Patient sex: F
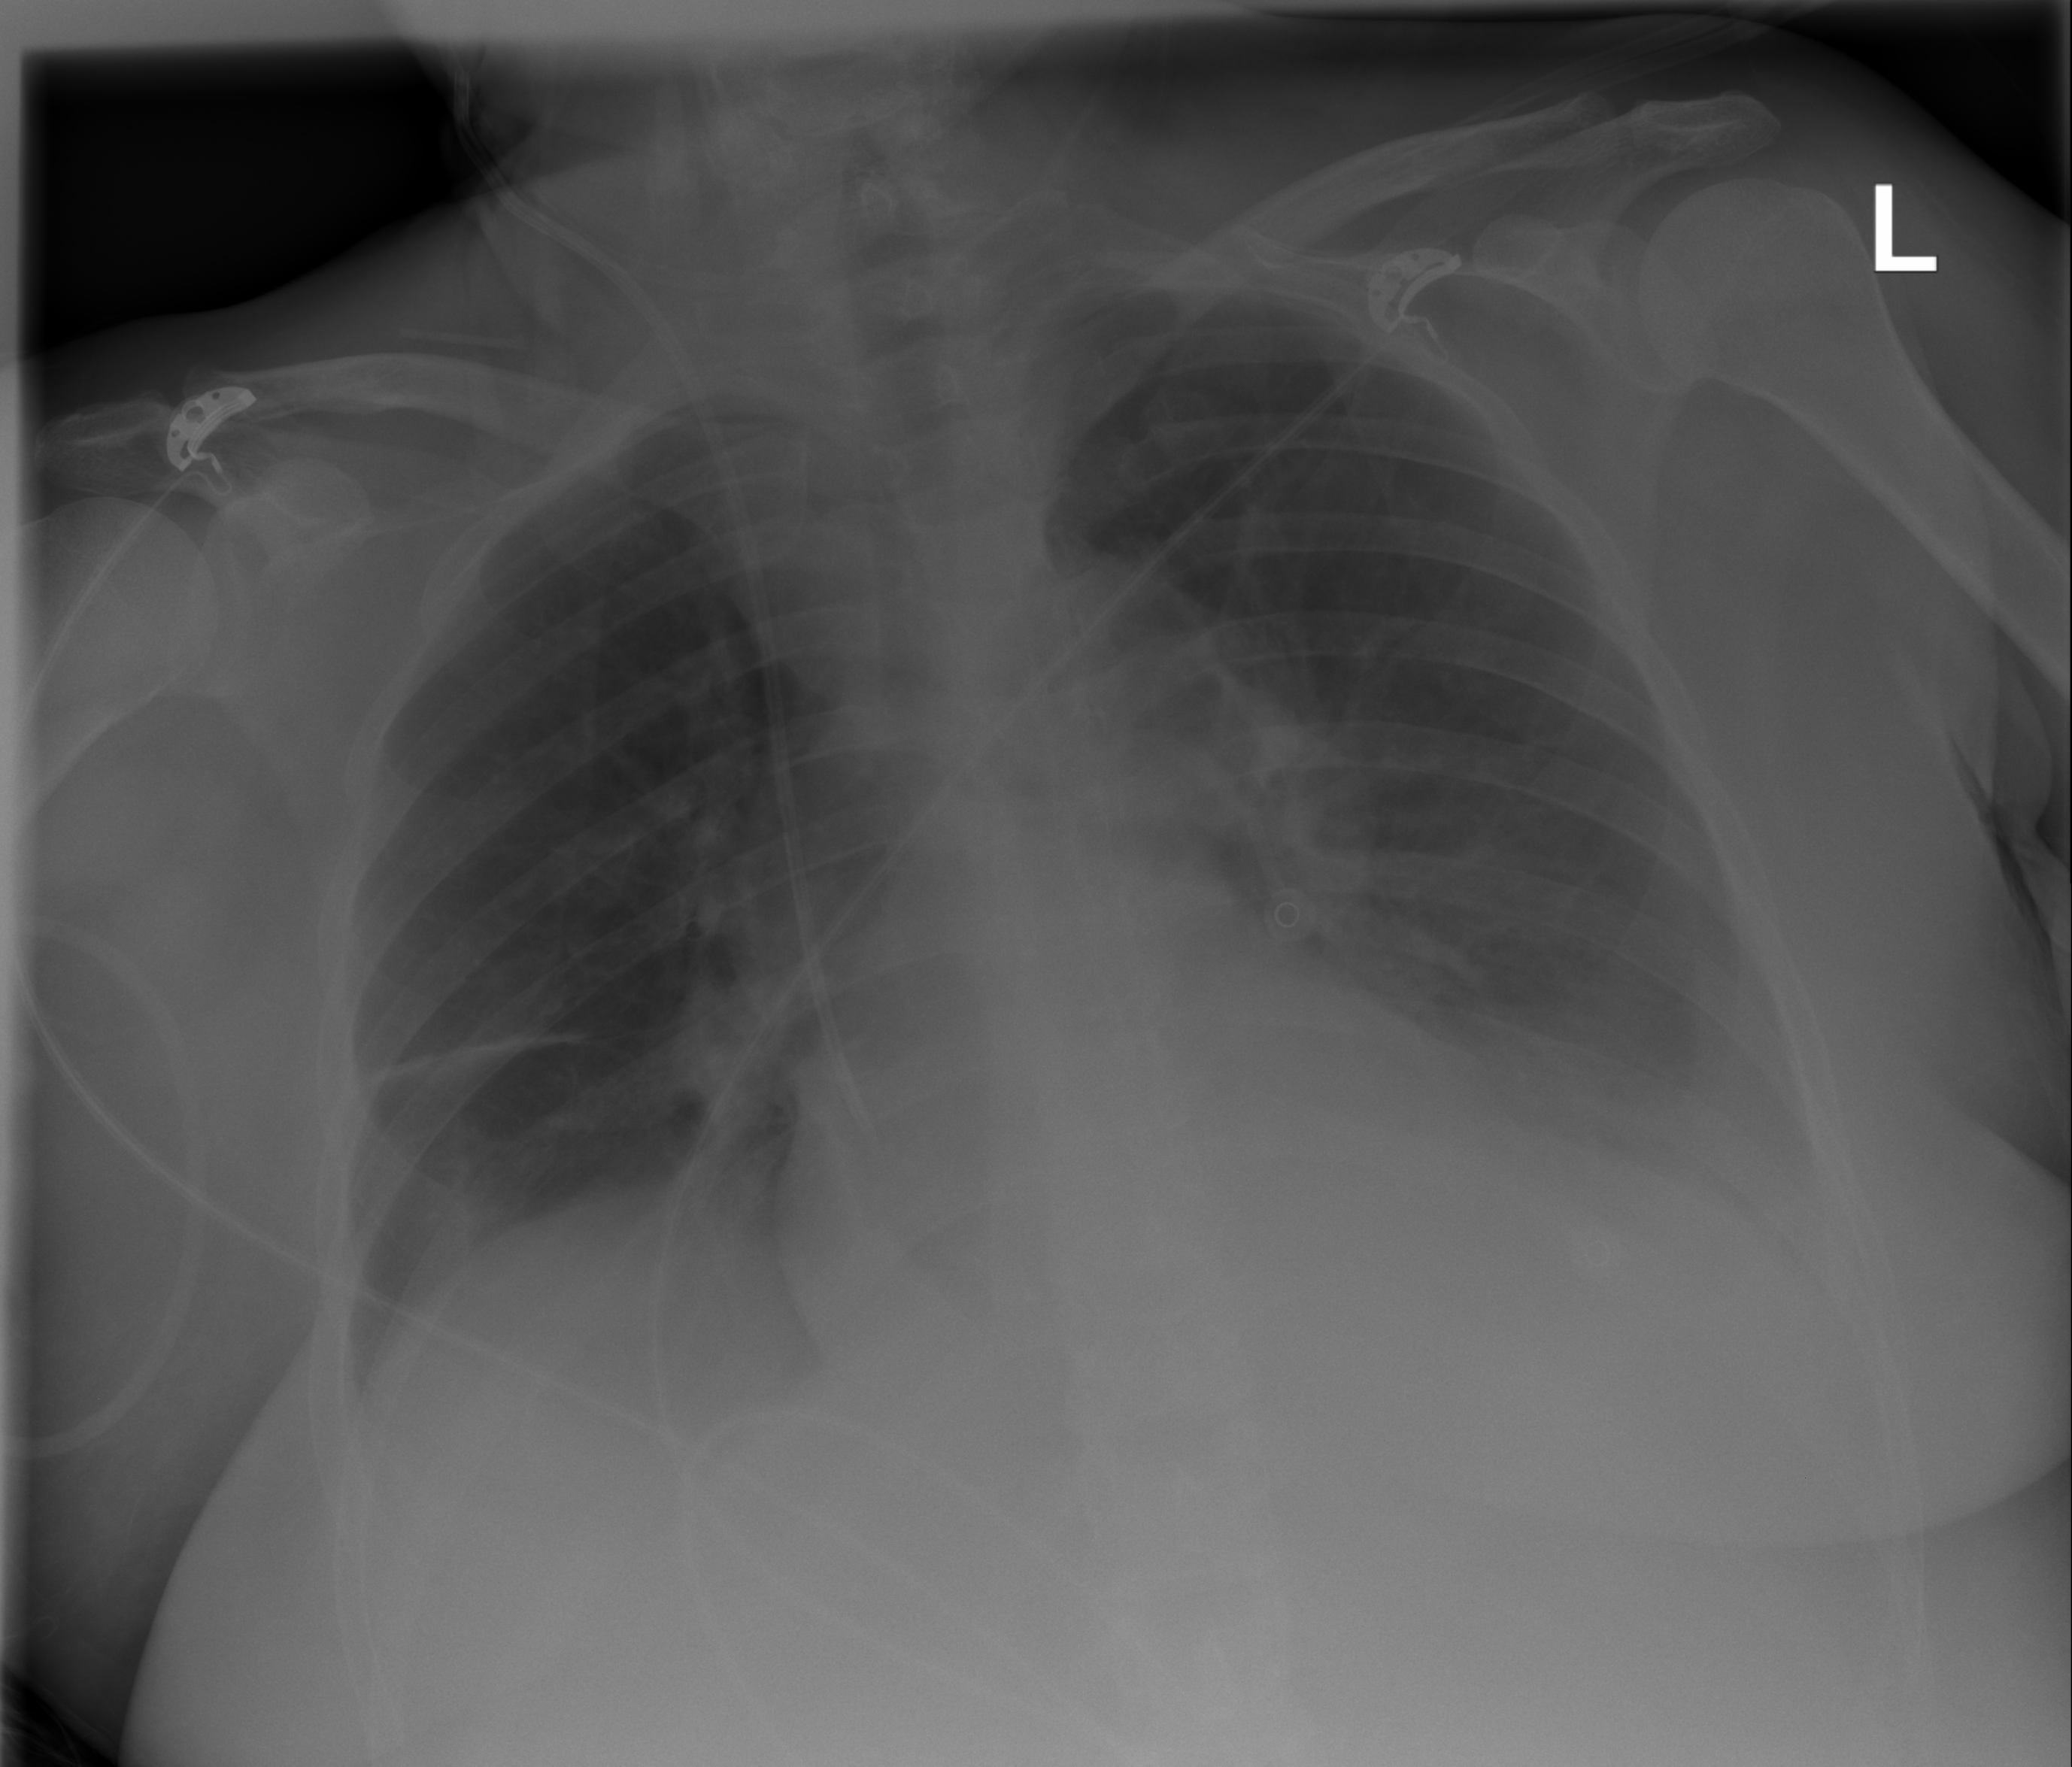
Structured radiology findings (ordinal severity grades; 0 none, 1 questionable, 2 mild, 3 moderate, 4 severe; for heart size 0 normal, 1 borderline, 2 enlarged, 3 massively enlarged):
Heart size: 0
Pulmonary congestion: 0
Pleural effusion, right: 0
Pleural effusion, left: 2
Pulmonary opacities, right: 0
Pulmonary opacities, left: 0
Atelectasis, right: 1
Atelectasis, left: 2